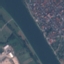
Label: River